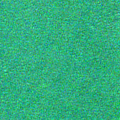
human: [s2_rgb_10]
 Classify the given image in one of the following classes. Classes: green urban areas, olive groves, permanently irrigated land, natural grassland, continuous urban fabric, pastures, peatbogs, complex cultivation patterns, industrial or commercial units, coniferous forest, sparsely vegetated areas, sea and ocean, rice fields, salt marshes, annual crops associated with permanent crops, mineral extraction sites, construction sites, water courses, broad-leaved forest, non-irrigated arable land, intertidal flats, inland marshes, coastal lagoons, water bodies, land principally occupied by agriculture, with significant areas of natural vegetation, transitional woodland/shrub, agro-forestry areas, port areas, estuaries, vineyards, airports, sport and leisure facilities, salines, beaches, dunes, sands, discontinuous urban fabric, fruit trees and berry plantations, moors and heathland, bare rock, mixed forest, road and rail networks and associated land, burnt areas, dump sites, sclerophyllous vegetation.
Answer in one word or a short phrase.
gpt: sea and ocean